Aerial crown-view tile of a tropical tree (Barro Colorado Island, Panama), acquired 20250414:
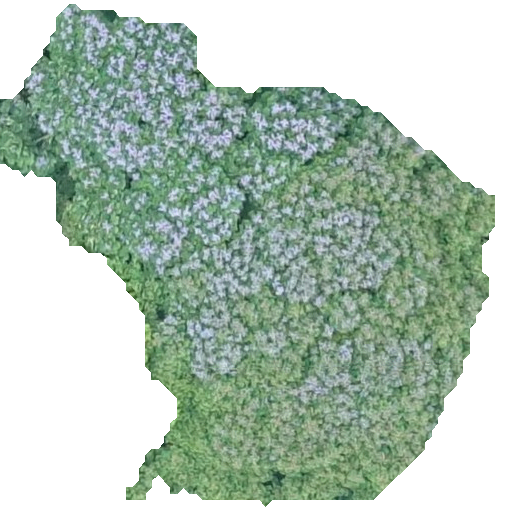
Species: Jacaranda copaia
GBIF accepted scientific name: Jacaranda copaia
Crown area: 226.742 m²